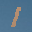
Label: 1